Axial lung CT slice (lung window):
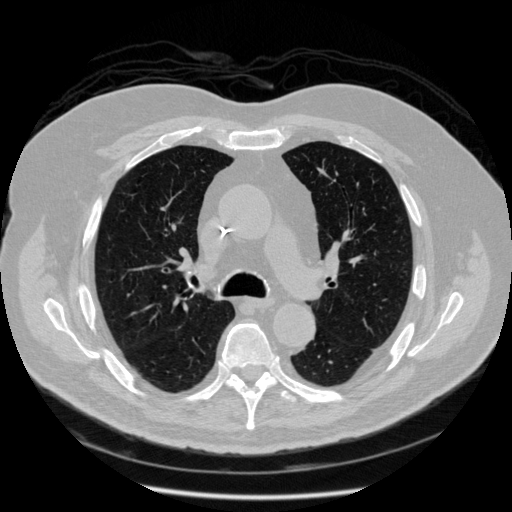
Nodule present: no